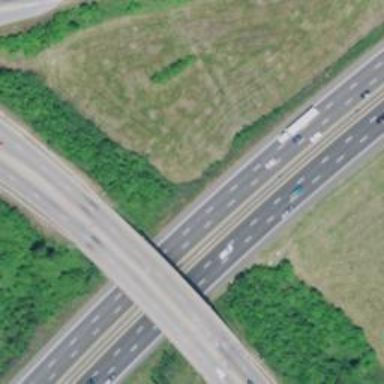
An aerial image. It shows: View of motorway.